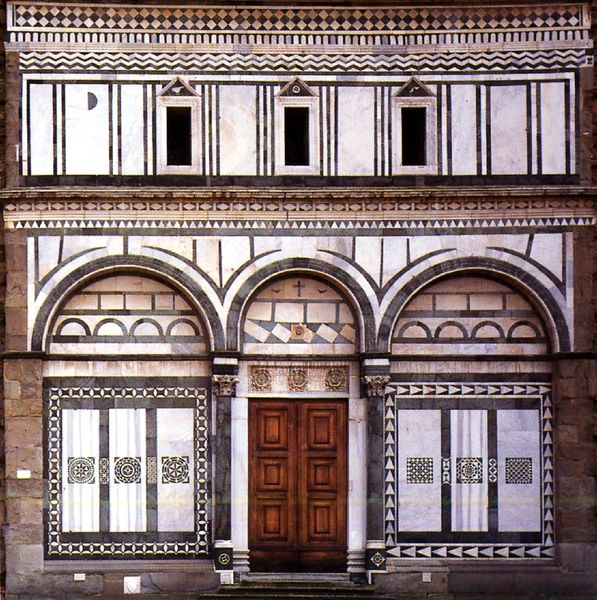
Titel: San Domenico di Fiesole (Toskana/Florenz)
Standort: Florenz (EU - I - Toskana)
Schlagwörter: weiß, braun, fenster, holz, marmor, schwarz, stirn, säule, säulen, tür, haus, muster, ornament, stein, steine, vorhang, kirche, front, renaissance, wellen, bogen, fassade, italien, giebel, türe, rundbogen, treppe, vorhänge, dekor, ornamente, stufe, stufen, foto, bögen, arkade, kreuz, schwarzweiß, mosaik, arkaden, einlegearbeiten, intarsien, fries, dreiecksgiebel, portal, geometrisch, sims, biedermeier, rundbögen, frontansicht, kassetten, mamor, holztür, hausfront, attika, halbkreise, palisade, protorenaissance, gesmis, vorgeblendete säulen